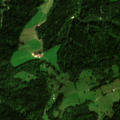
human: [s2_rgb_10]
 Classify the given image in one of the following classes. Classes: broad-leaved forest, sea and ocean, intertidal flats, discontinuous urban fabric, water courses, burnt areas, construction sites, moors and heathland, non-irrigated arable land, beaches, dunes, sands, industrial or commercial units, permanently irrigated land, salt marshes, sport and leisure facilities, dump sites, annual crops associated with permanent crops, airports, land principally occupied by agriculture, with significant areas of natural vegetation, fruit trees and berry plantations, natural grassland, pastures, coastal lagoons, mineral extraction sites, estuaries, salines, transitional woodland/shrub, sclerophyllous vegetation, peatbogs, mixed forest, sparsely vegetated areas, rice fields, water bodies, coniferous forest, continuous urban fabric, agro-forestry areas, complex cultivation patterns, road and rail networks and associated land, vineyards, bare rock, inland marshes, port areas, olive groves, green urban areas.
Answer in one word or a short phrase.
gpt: pastures, coniferous forest, natural grassland